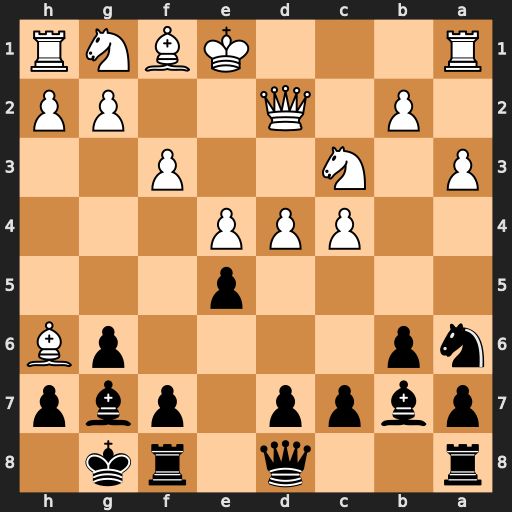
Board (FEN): r2q1rk1/pbpp1pbp/np4pB/4p3/2PPP3/P1N2P2/1P1Q2PP/R3KBNR
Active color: b
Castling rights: KQ
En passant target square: -
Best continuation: Qh4+ g3 Qxh6 Qxh6 Bxh6